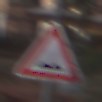
Verkehrszeichen: UnebeneFahrbahn
Umgebung: Outdoor, Suburban
Tageszeit: MorningAfternoon
Wetter: PartlyCloudy
Licht: Natural
Jahreszeit: NotSpecified
Kontrast: LowContrast